Field crop: maize
Growth stage: 2
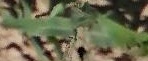
Species: maize